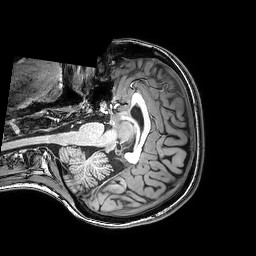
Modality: T1w
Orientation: axial
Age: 31
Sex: female
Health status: healthy